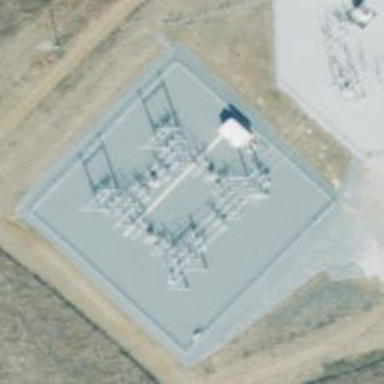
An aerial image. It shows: Switch used for power control.